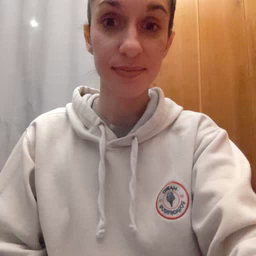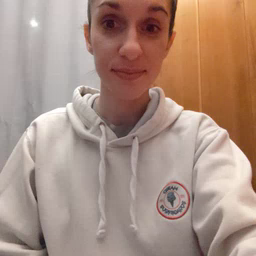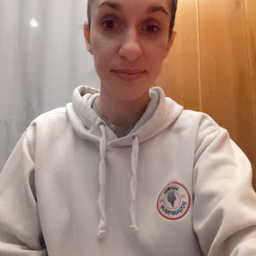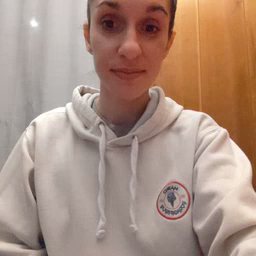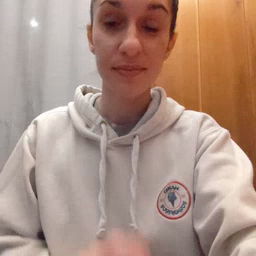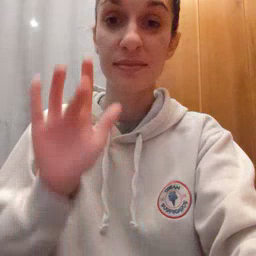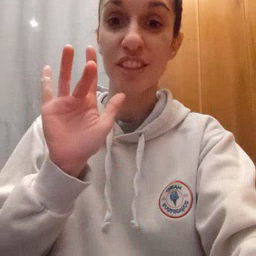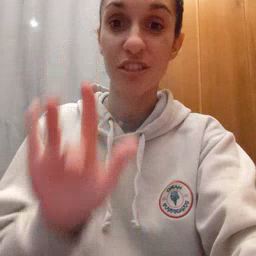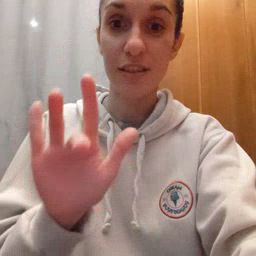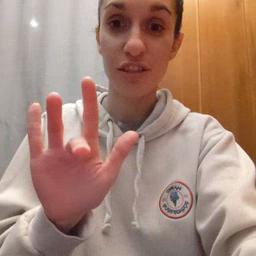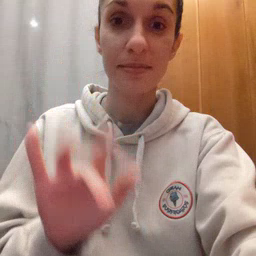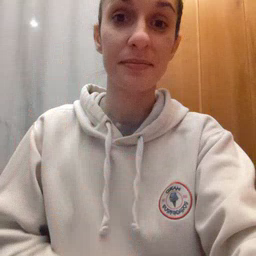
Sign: touch